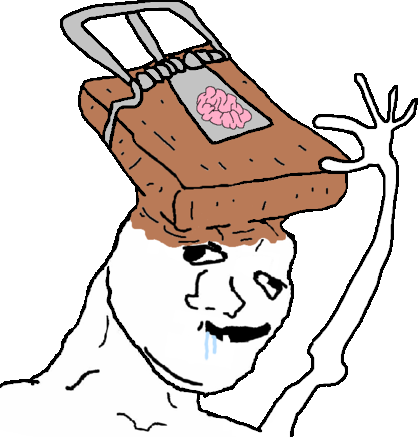
Label: 5_Brainlet